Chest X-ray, PA view. Patient: 43 years old, sex M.
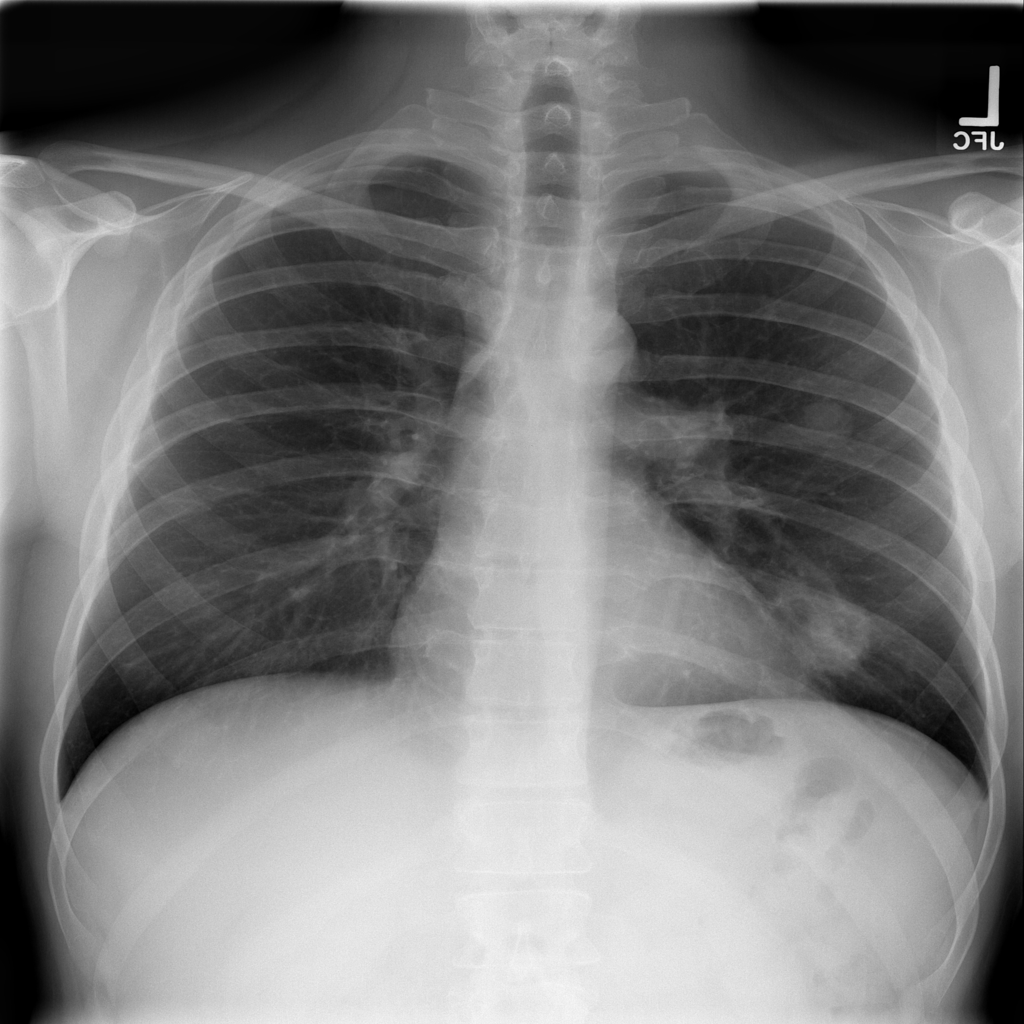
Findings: Nodule